Interaction volume radius: 10 \u00c5
Interaction volume height: 40 \u00c5
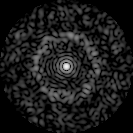
Disorder parameter: 0.8545